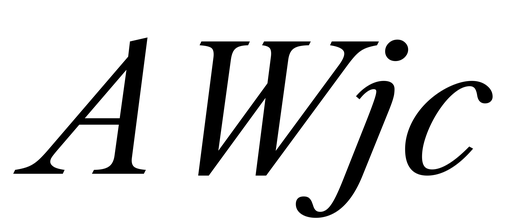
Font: LibreCaslonText-Italic_Italic